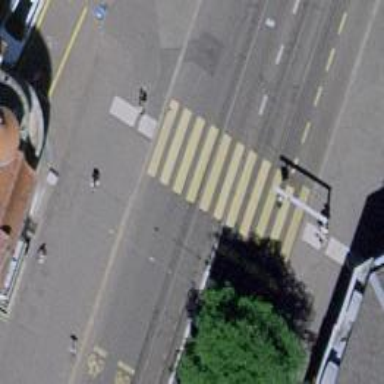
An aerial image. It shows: Tram crossing on the railway.